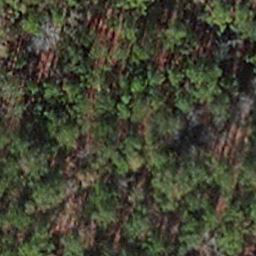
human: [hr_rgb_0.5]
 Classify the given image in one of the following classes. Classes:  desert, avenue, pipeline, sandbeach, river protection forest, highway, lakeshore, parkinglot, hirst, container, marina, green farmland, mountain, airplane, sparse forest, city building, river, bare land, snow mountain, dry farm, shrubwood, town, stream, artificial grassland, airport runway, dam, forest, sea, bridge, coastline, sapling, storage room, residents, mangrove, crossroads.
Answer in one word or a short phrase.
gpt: sapling